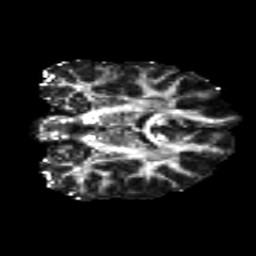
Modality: FA
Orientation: coronal
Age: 29
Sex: male
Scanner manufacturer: siemens
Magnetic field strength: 3 T
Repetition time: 8.8 s
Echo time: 0.085 s